Question: I was explicitly asked to make a package with the predefined "src" descriptor, but I can't get it to work.
This is my maven-assembly-plugin config in my POM:
'''
<build>
<pluginManagement>
<plugins>
<plugin>
<artifactId>maven-assembly-plugin</artifactId>
<version>2.2-beta-5</version>
<configuration>
<descriptorRefs>
<descriptorRef>src</descriptorRef>
</descriptorRefs>
</configuration>
<executions>
<execution>
<id>make-assembly</id> <!-- this is used for inheritance merges -->
<phase>package</phase> <!-- append to the packaging phase. -->
<goals>
<goal>single</goal> <!-- goals == mojos -->
</goals>
</execution>
</executions>
</plugin>
</plugins>
</pluginManagement>
</build>
'''
I can make jar files with no problem, but I don't know how to produce the zip file. I am using eclipse, what option should I choose?

I also have a jar plugin which seems to make the jar all the time:
'''
<plugin>
<artifactId>maven-jar-plugin</artifactId>
<version>2.4</version>
<executions>
<execution>
<id>default-jar</id>
<phase>package</phase>
<goals>
<goal>jar</goal>
</goals>
</execution>
</executions>
</plugin>
<plugin>
'''
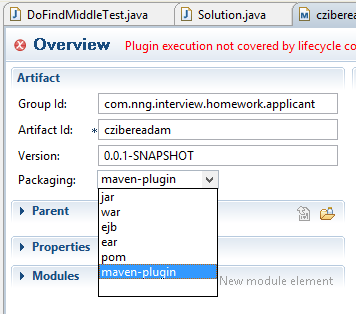
Answer: You have to really execute the plugin, cause in pluginManagement the plugin is not really executed. So you have to change the following:
'''
<build>
<pluginManagement>
<plugins>
<plugin>
<artifactId>maven-assembly-plugin</artifactId>
<version>2.5.3</version>
<configuration>
<descriptorRefs>
<descriptorRef>src</descriptorRef>
</descriptorRefs>
</configuration>
<executions>
<execution>
<id>make-assembly</id> <!-- this is used for inheritance merges -->
<phase>package</phase> <!-- append to the packaging phase. -->
<goals>
<goal>single</goal> <!-- goals == mojos -->
</goals>
</execution>
</executions>
</plugin>
</plugins>
</pluginManagement>
</build>
'''
into this:
'''
<build>
<pluginManagement>
<plugins>
<plugin>
<artifactId>maven-assembly-plugin</artifactId>
<version>2.4.1</version>
</plugin>
</plugins>
</pluginManagement>
<plugins>
<plugin>
<artifactId>maven-assembly-plugin</artifactId>
<configuration>
<descriptorRefs>
<descriptorRef>src</descriptorRef>
</descriptorRefs>
</configuration>
<executions>
<execution>
<id>make-assembly</id> <!-- this is used for inheritance merges -->
<phase>package</phase> <!-- append to the packaging phase. -->
<goals>
<goal>single</goal> <!-- goals == mojos -->
</goals>
</execution>
</executions>
</plugin>
</plugins>
</build>
'''
Afterwards just call
'''
mvn clean package
'''